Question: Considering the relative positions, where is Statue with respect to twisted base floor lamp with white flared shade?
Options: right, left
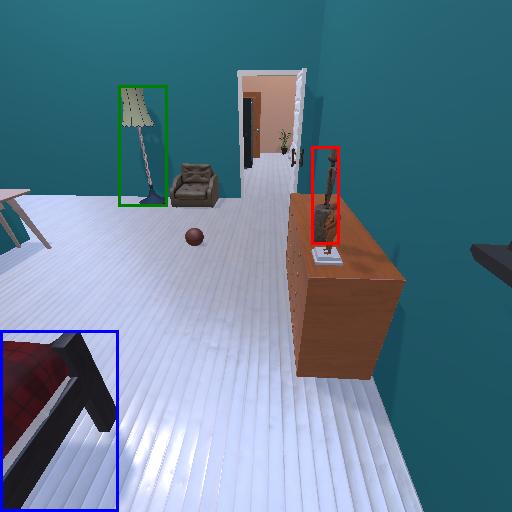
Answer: right